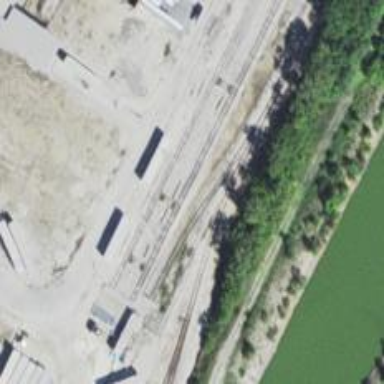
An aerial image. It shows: Abandoned railway yard is depicted.